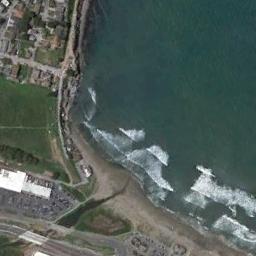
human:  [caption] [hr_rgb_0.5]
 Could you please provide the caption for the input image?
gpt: The beach is surrounded by blue water and waves and green farmland .

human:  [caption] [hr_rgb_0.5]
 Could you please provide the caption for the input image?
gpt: The beach is a regular rectangle .

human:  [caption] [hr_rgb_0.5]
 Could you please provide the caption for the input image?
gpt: There are many buildings and grass beside the beach .

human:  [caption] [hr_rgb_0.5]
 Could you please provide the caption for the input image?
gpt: Lots of buildings  are beside the beach .

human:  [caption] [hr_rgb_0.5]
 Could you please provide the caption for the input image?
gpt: The beach with brown sand while some buildings and roads are on the beach .